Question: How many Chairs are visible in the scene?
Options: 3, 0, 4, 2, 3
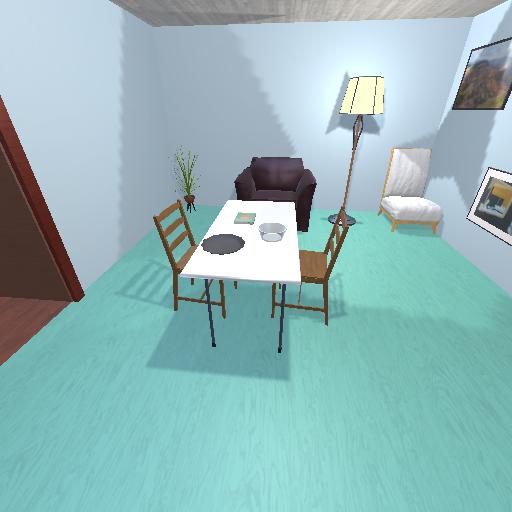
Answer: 3